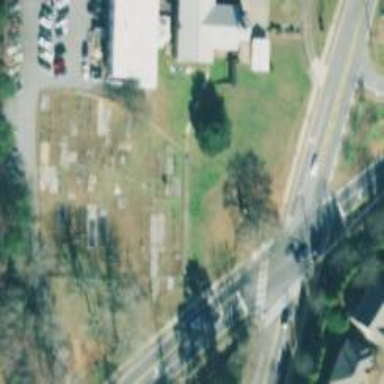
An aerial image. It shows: Cemetery.